Question: I am using magento 1.7. You can clearly see following image that i selected Payment Method -> PayPal Website Payments Pro Payflow Edition (Included Express Checkout). Under Required Settings [Enable this Solution] = No I want it replace with Yes but this field is disabled. I tried hard, My Payment Module is also enabled, I cleared cache. But in vain So please help me.Let me show you the problem Image:
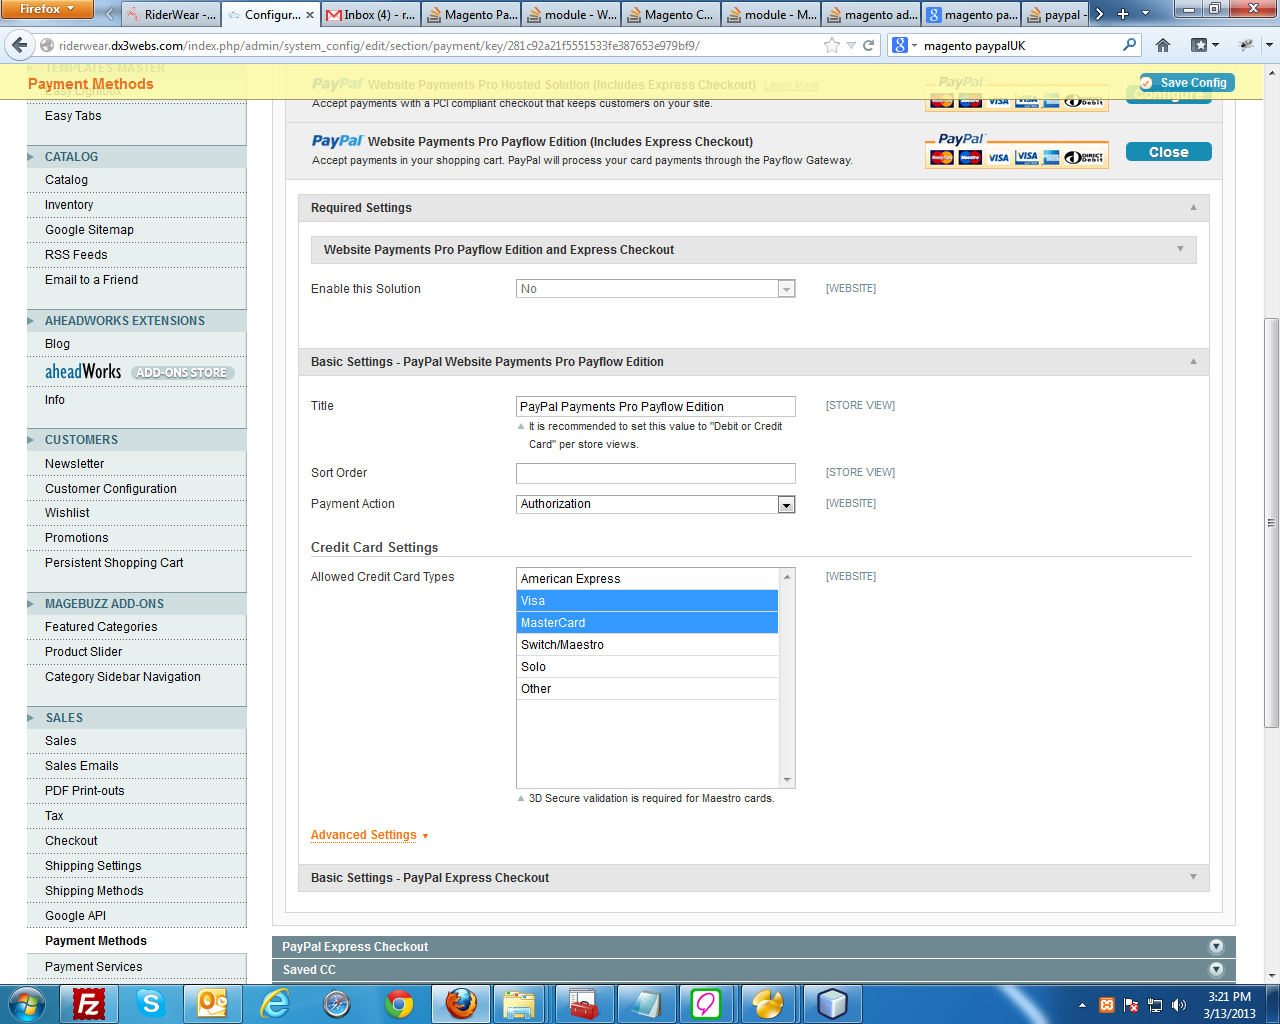
Answer: It won't become available to enable until you've filled in all of the required parameters to make it work correctly. For example, if you don't have your credentials filled in it won't allow you to enable it.